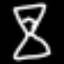
Label: hourglass